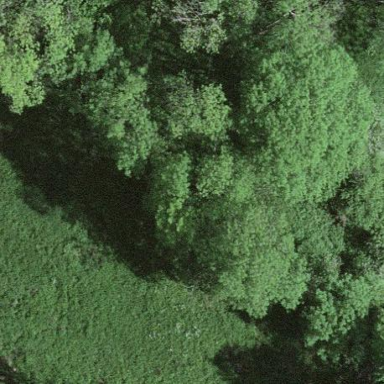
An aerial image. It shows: Forest area.